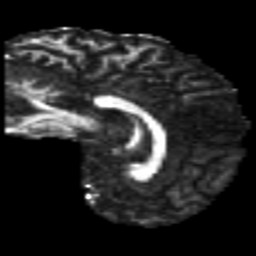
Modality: FA
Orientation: sagittal
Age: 39
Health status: ill
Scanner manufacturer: philips
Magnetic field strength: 3 T
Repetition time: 9 s
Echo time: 0.127 s